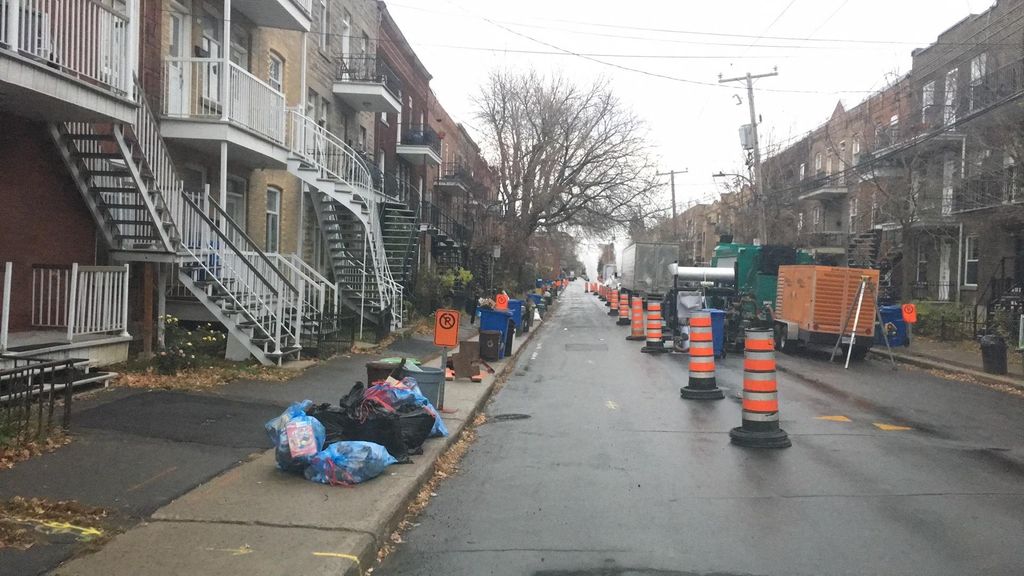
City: montreal